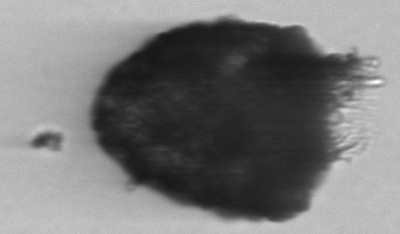
Label: Stenosemella_morphotype1